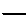
Label: line